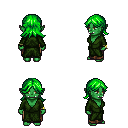
a pixel art fantasy rpg character, female body template, orc, green skin, green robe, robe skirt, green loose hair, bracelets, four views (front, back, left, right), 2x2 character sprite sheet, small pixel art, hard edges, no anti-aliasing